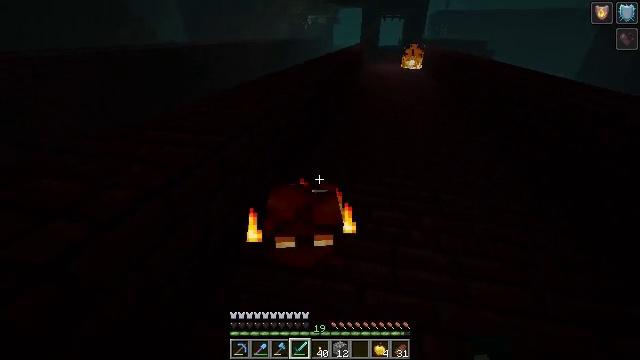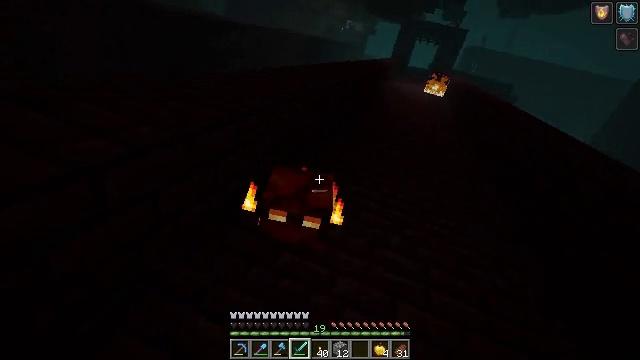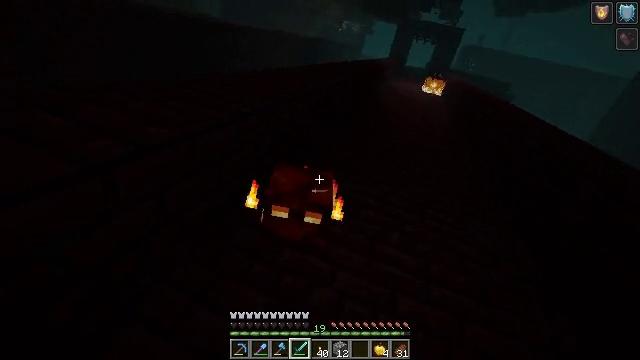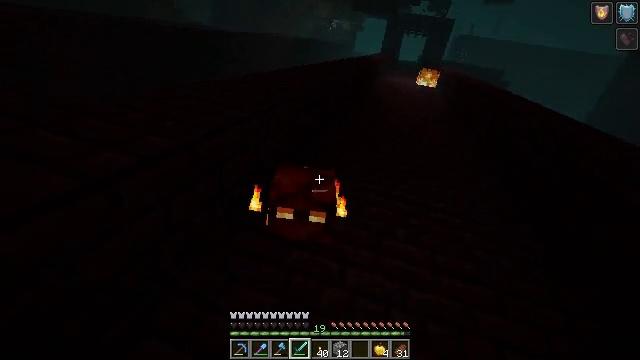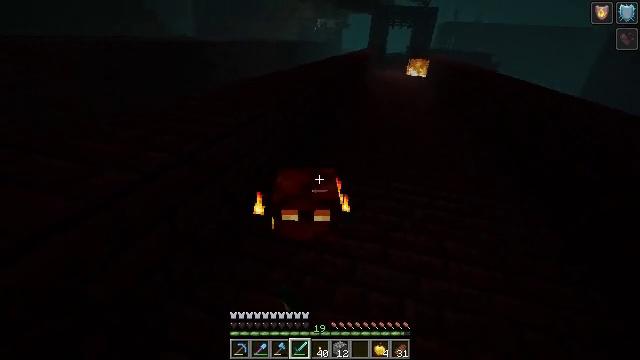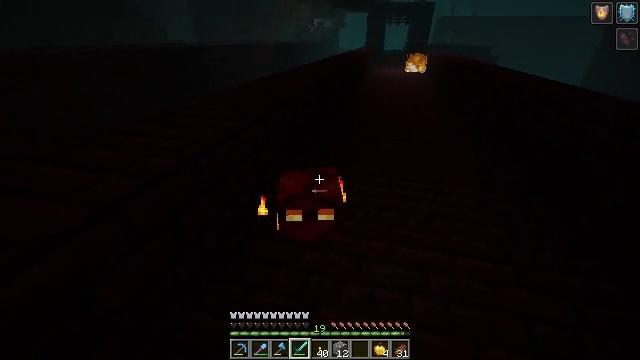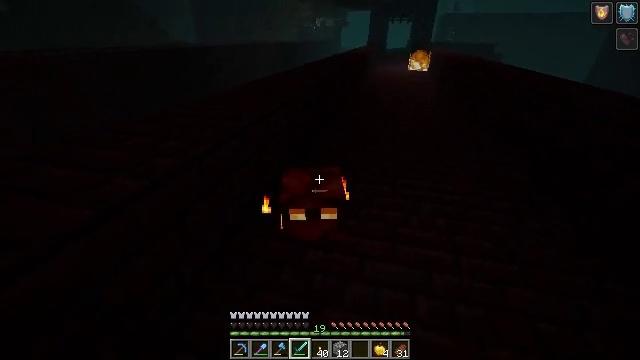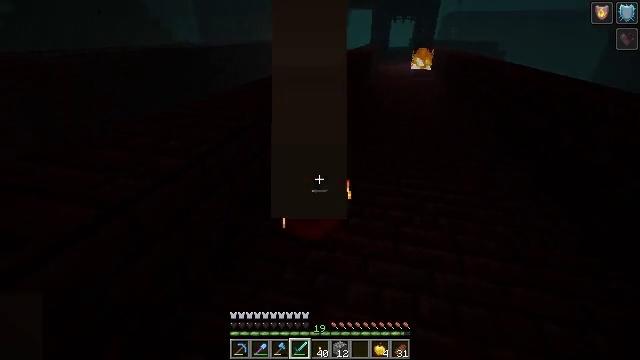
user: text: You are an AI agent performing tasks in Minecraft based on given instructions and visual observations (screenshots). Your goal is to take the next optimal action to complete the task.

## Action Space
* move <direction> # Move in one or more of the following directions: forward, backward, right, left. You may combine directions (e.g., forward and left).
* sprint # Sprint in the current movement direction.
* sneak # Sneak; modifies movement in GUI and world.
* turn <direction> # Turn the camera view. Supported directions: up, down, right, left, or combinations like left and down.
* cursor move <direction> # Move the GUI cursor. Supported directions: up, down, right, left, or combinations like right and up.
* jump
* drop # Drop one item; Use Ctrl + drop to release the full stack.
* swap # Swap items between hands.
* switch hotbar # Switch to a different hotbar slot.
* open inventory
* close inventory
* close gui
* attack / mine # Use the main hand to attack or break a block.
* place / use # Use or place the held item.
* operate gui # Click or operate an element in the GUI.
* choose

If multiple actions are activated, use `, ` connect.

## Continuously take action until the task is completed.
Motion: motion action
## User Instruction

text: Kill a magma cube.
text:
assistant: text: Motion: attack / mine
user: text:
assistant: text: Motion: no_op
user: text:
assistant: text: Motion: attack / mine
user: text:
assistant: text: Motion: attack / mine
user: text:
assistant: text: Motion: no_op
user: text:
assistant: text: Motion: attack / mine
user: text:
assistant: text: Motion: attack / mine
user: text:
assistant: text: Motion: attack / mine